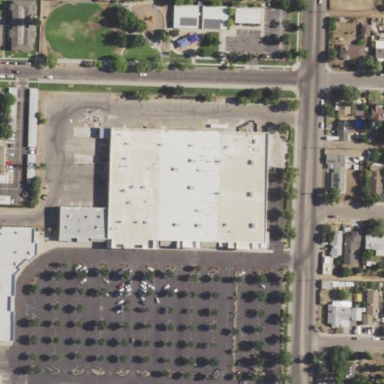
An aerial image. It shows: Retail building.